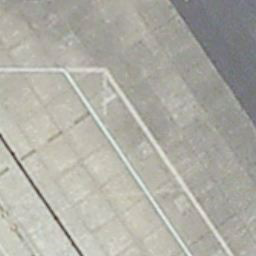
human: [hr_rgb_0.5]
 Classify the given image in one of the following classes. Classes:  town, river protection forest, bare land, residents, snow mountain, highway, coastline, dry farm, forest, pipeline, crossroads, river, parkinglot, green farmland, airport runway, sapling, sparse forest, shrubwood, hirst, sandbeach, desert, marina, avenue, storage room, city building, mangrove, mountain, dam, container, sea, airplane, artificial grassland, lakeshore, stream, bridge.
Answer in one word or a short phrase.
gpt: airport runway